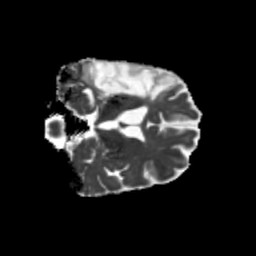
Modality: MD
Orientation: coronal
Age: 56
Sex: male
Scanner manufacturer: siemens
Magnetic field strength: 3 T
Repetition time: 5.25 s
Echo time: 0.08 s